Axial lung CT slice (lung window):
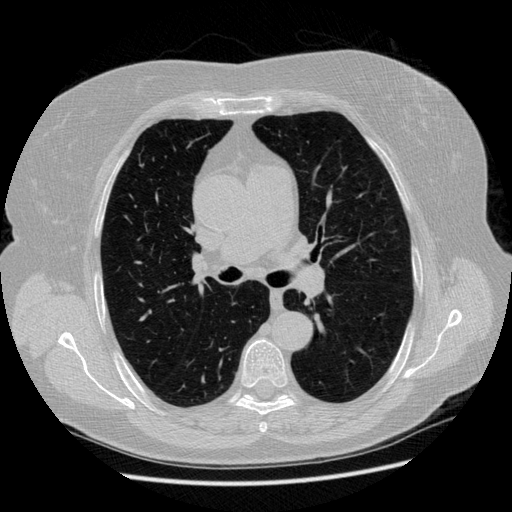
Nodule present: no